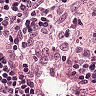
Metastatic tissue present: no